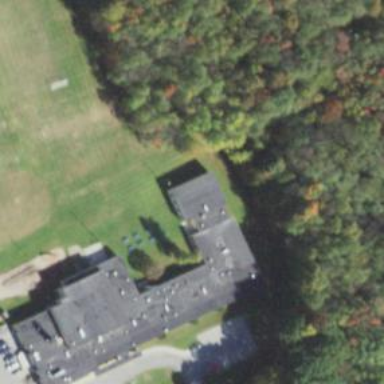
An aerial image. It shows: School building.